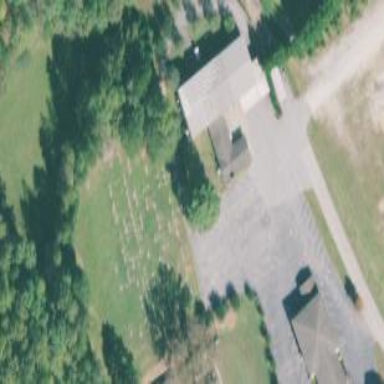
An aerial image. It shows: Graveyard.